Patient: sex F, age 65
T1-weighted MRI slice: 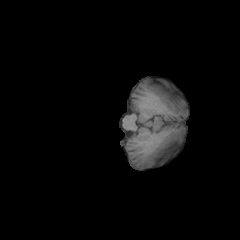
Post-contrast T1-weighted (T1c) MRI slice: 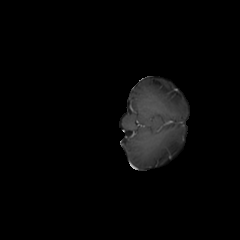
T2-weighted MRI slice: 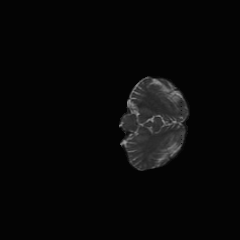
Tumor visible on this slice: no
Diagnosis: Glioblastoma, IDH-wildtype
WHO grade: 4